Question: Here is what my spreadsheet looks like:

In A13 I want to display:
Team1 vs. Team2
where Team1 would be the content from cell B5 and Team2 the content from cell B6...
How can I achieve that?
In the picture you can see my attemp to do that: =B5 vs. =B6
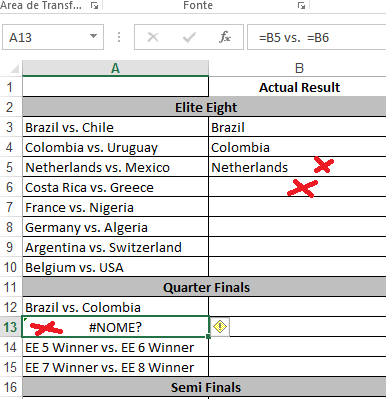
Answer: You can only have one equals sign in a formula.
Do either what @Ondkloss answered, or this:
'=B5 & " vs." & B6'
If you want to be really hardcore and have a formula you can drag down for all 4 cells, try this. Paste this to cells A12 through A15:
'=INDIRECT("B"&(ROW()-12)*2+3) & " vs. " & INDIRECT("B"&(ROW()-12)*2+4)'
To show "EE5 winner" change the above to this instead:
'=IF(INDIRECT("B"&(ROW()-12)*2+3)="","EE" & (ROW()-12)*2+1 & " Winner",INDIRECT("B"&(ROW()-12)*2+3)) & " vs. " & IF(INDIRECT("B"&(ROW()-12)*2+4)="","EE" & (ROW()-12)*2+2 & " Winner",INDIRECT("B"&(ROW()-12)*2+4))'